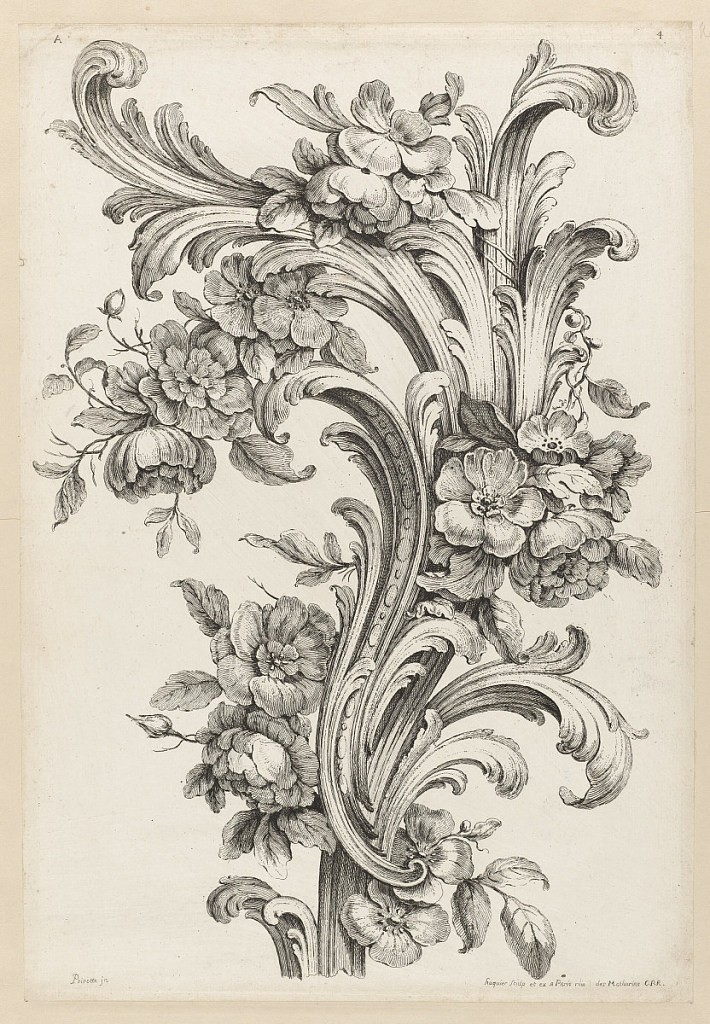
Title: Floral and Acanthus Leaf Design
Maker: Alexis Peyrotte, French, 1699–1769
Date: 1749–61
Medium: Etching on laid paper
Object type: Print
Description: Fourth plate from a series of twelve designs for rococo ornament by Peyrotte. A large acanthus leaf ornament with leaves forming fronds, c-scrolls, with flowers and leaves intertwined. The plate is trimmed and pasted onto the album page. It is signed and numbered.